Aerial crown-view tile of a tropical tree (Barro Colorado Island, Panama), acquired 20250124:
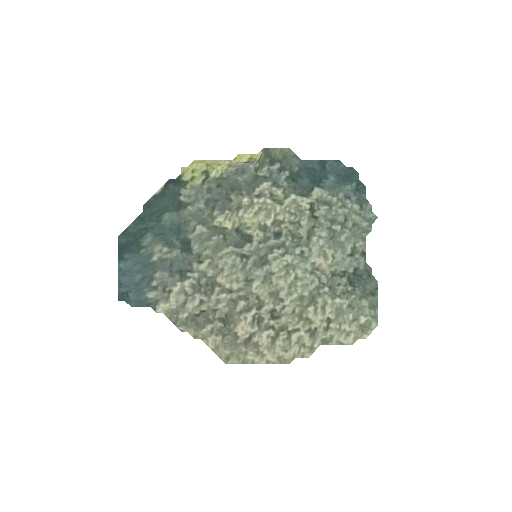
Species: Luehea seemannii
GBIF accepted scientific name: Luehea seemannii
Crown area: 63.835 m²